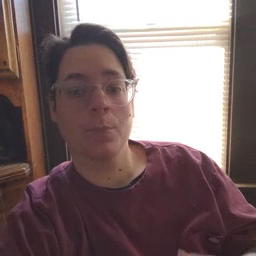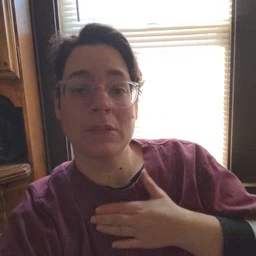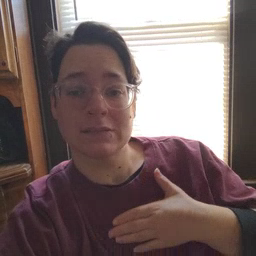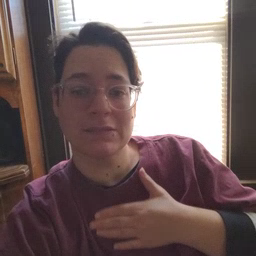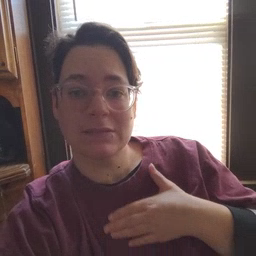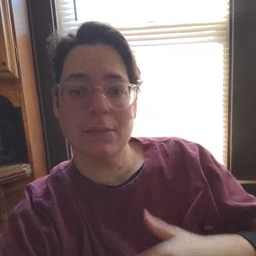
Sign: please